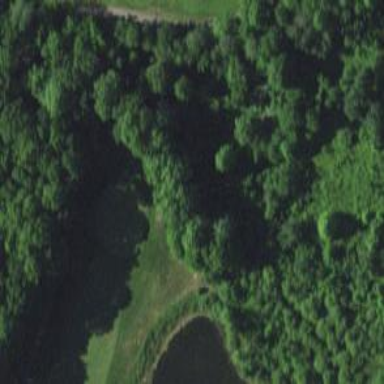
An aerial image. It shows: Golf rough area.